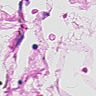
Metastatic tissue present: no